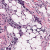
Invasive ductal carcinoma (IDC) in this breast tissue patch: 0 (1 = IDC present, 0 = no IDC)